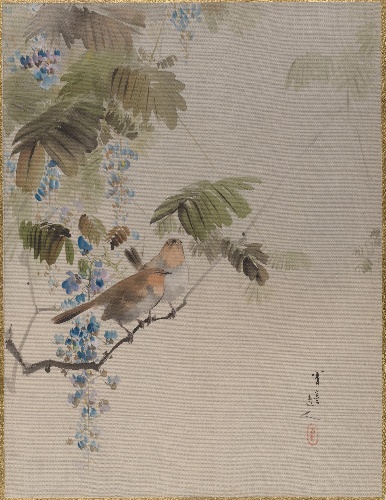
Artist: Watanabe Seitei
Artist bio: Japanese, 1851–1918
Date: ca. 1887
Object type: Album leaf
Classification: Paintings
Medium: Album leaf; ink and color on silk
Culture: Japan
Period: Meiji period (1868–1912)
Dimensions: 14 3/16 x 10 7/8 in. (36.0 x 27.6 cm)
Department: Asian Art
Credit line: Charles Stewart Smith Collection, Gift of Mrs. Charles Stewart Smith, Charles Stewart Smith Jr., and Howard Caswell Smith, in memory of Charles Stewart Smith, 1914
Accession year: 1914
Repository: Metropolitan Museum of Art, New York, NY
Tags: Birds|Flowers